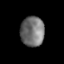
Tissue: lung
Cell type: Smooth muscle cells
Senescence score: 0.5683
Nuclear area (px): 700
Mean DAPI intensity: 114.054